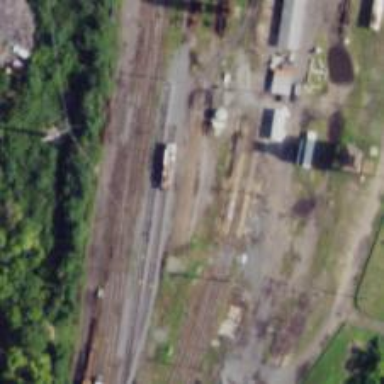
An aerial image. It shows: Unused railway yard.